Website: walmart
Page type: billing-address
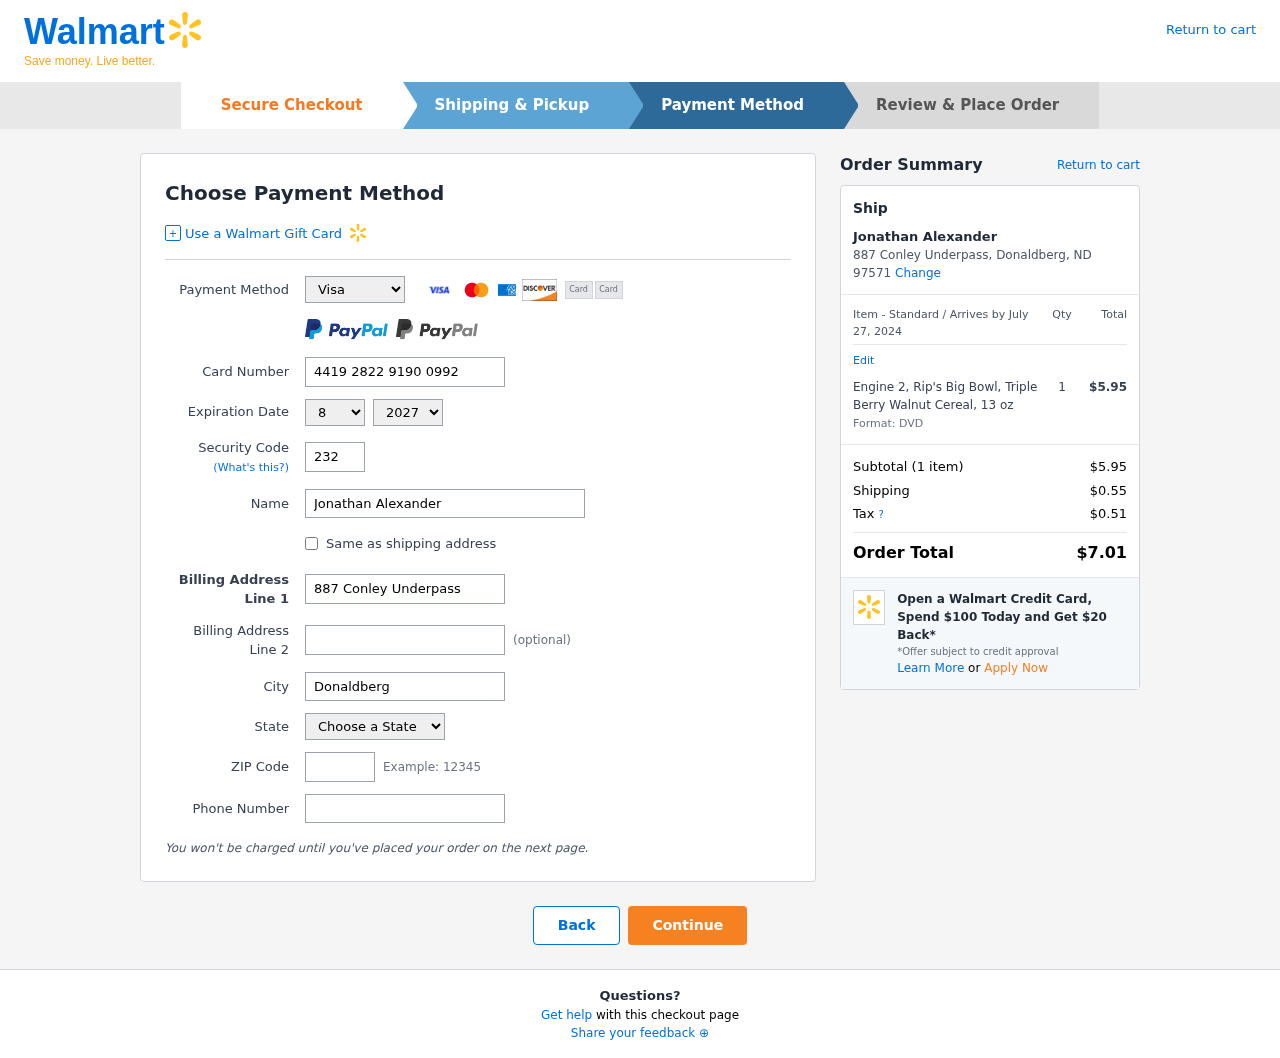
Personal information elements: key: PII_CARD_CVV
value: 232
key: PII_CARD_EXPIRY_MONTH
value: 08
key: PII_CARD_EXPIRY_YEAR
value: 27
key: PII_CARD_NUMBER
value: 4419 2822 9190 0992
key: PII_CARD_TYPE
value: Visa
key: PII_CITY
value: Donaldberg
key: PII_CITY_STATE_ZIP
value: Donaldberg, ND 97571
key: PII_FULLNAME
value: Jonathan Alexander
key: PII_PHONE
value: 4207216762
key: PII_POSTCODE
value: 97571
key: PII_STATE
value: North Dakota
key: PII_STREET
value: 887 Conley Underpass
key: PII_FULLNAME2
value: Jonathan Alexander
Product elements: key: PRODUCT1_NAME
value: Engine 2, Rip's Big Bowl, Triple Berry Walnut Cereal, 13 oz
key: PRODUCT1_PRICE
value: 5.95
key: PRODUCT1_QUANTITY
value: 1
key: PRODUCT1_DESC
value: Format: DVD
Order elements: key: ORDER_DELIVERY_DATE
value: July 27, 2024
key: ORDER_NUM_ITEMS
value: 1
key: ORDER_SUBTOTAL
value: $5.95
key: ORDER_SHIPPING_COST
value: $0.55
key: ORDER_TAX
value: $0.51
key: ORDER_TOTAL
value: $7.01